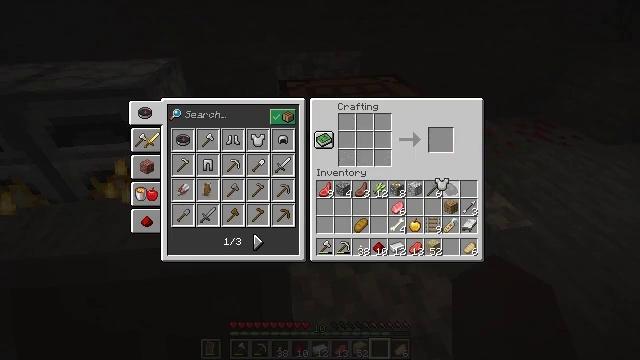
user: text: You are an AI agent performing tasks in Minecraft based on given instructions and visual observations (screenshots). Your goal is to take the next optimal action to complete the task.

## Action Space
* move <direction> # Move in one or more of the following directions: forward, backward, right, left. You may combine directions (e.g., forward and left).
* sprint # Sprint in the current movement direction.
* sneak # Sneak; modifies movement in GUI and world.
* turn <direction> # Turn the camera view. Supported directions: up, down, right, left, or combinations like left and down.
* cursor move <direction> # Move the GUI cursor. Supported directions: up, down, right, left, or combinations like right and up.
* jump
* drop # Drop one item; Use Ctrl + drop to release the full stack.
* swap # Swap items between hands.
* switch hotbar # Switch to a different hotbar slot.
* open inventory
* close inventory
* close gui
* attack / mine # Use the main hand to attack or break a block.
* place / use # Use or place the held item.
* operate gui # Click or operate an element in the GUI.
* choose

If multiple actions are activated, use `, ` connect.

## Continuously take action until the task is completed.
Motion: motion action
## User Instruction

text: Open the crafting table and craft an iron chestplate.
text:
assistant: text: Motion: no_op